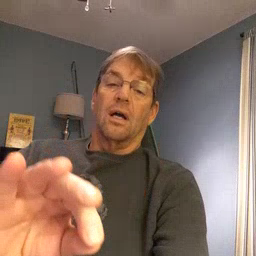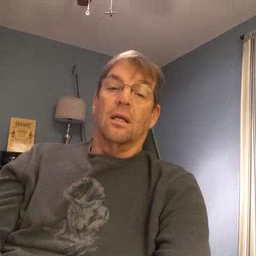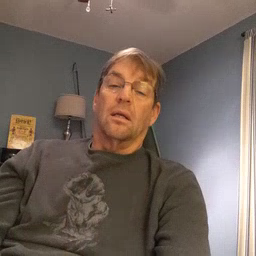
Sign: frenchfries